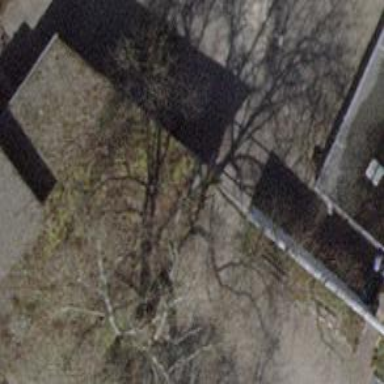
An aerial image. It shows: Outdoor public bookcase shelter.